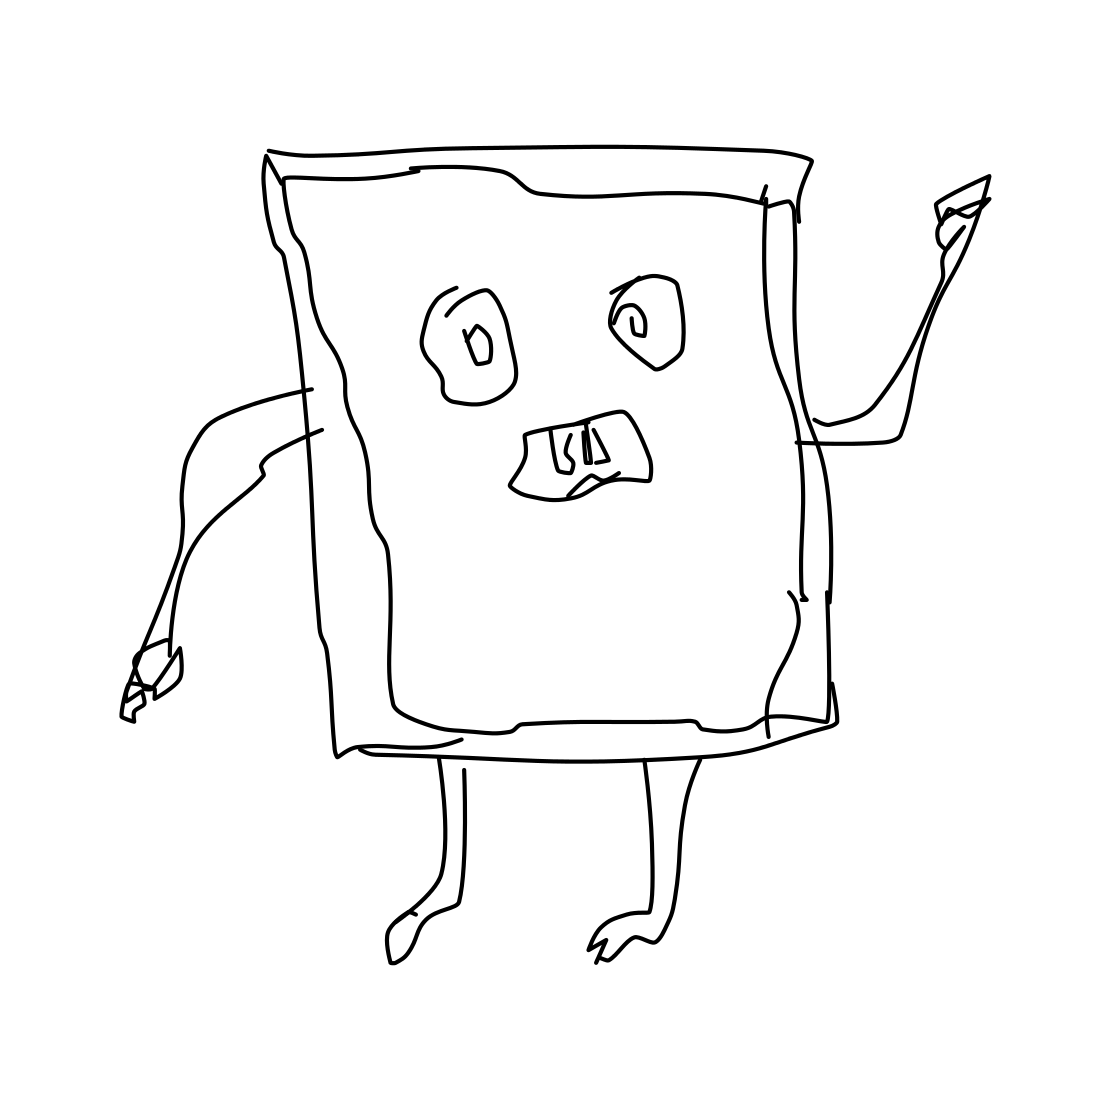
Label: sponge bob